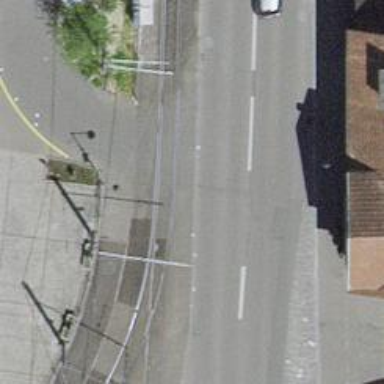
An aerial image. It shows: Tram level crossing on railway.